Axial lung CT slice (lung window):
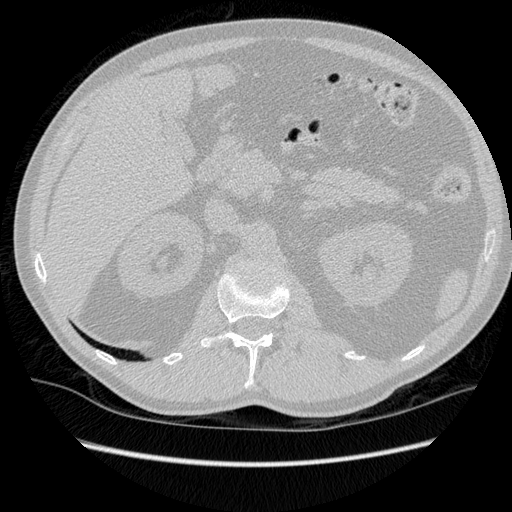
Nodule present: no